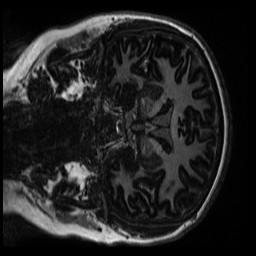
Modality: MP2RAGE
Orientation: coronal
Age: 13
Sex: female
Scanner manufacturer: siemens
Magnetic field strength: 3 T
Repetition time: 4 s
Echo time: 0.00303 s